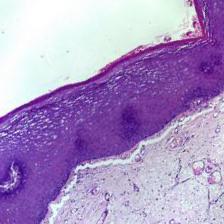
Diagnosis: Normal